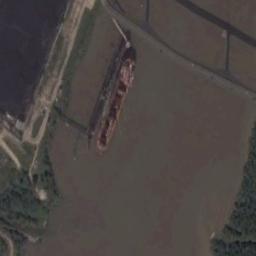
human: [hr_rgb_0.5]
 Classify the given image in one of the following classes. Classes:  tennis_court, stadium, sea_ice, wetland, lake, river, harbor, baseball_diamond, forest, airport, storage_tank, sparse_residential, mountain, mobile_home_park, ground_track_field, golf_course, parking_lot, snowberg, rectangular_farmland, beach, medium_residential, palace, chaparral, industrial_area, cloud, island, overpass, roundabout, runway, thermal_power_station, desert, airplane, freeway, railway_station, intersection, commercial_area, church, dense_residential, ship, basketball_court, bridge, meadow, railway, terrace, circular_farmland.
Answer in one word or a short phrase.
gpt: ship